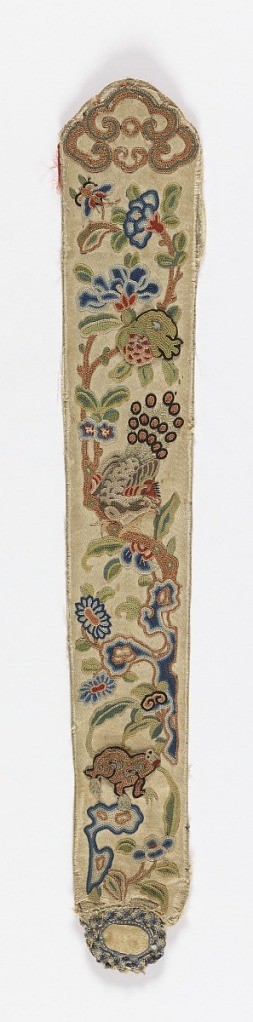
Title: Panel for a fan case
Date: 18th century
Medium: silk, metallic yarns Technique: embroidered in knot stitches on satin weave
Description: One side of a fan case, embroidered in polychrome silks and metal thread (principally knot stitches) in design showing a butterfly, a bird, and an animal with floral ornament. Lined.